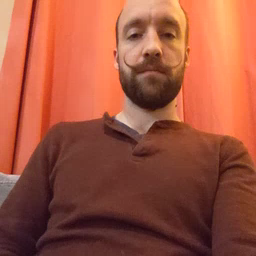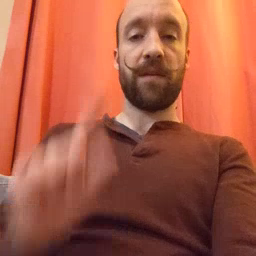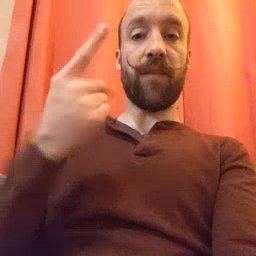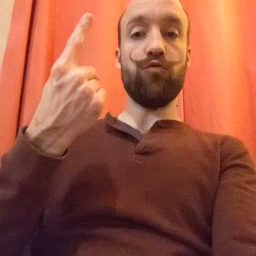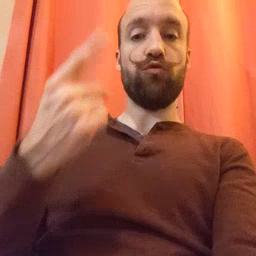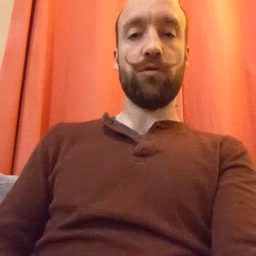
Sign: first